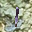
Label: 1